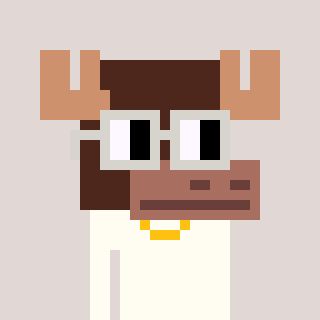
a pixel art character with square light gray glasses, a moose-shaped head and a grayscale-colored body on a warm background